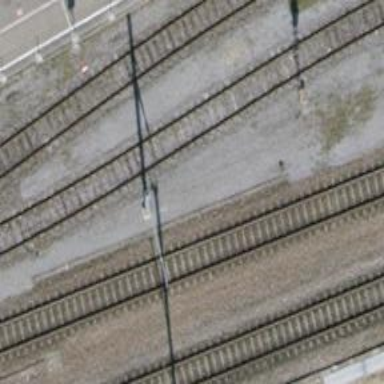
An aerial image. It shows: Rail siding with electrified tracks using contact line.